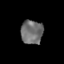
Tissue: skin
Cell type: Epithelial cells
Senescence score: 0.2759
Nuclear area (px): 515
Mean DAPI intensity: 111.612